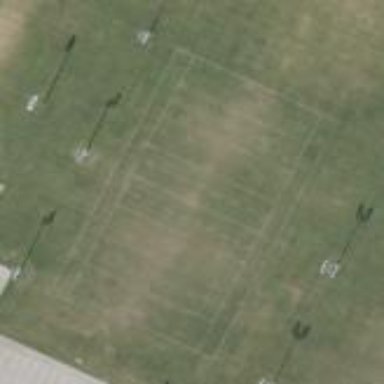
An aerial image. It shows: Soccer pitch for outdoor sports and leisure activities.